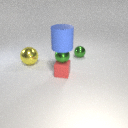
small green metal sphere to the right of large yellow metal sphere